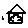
Label: house